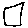
Label: square